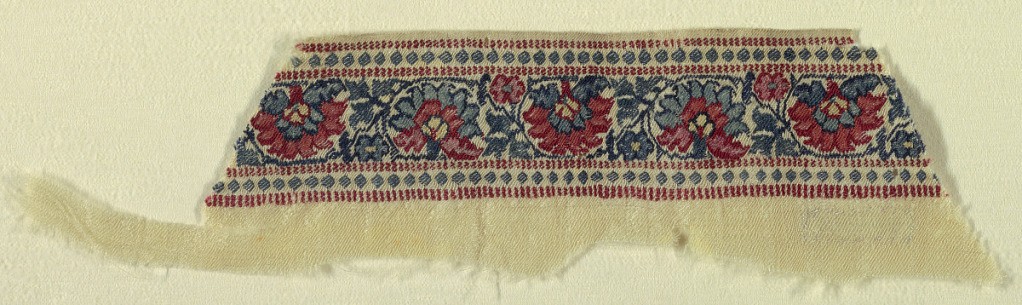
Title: Shawl border fragment
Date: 19th century
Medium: wool Technique: interlacing twill tapestry weave in a twill foundation
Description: Very fine cream-colored twill ground with a narrow border of scrolling flowers in dotted guard bands has shades of red, blue and yellow. Fine selvedge continuous with field.